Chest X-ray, PA view. Patient: 25 years old, sex F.
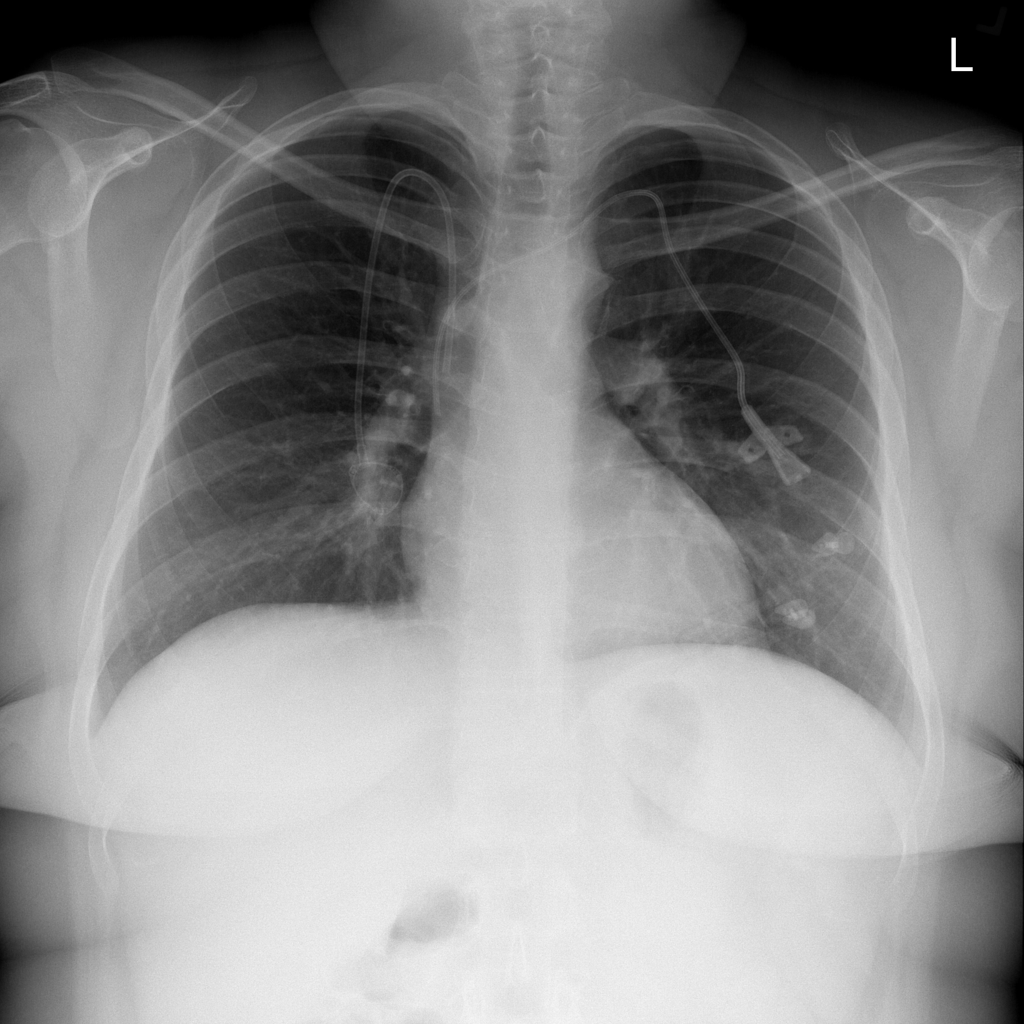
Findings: No Finding